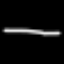
Label: line